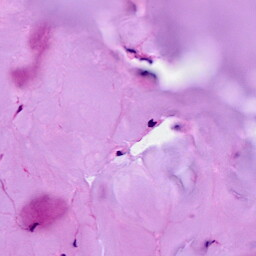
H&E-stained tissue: Breast